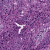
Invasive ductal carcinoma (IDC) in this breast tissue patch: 1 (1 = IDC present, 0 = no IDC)